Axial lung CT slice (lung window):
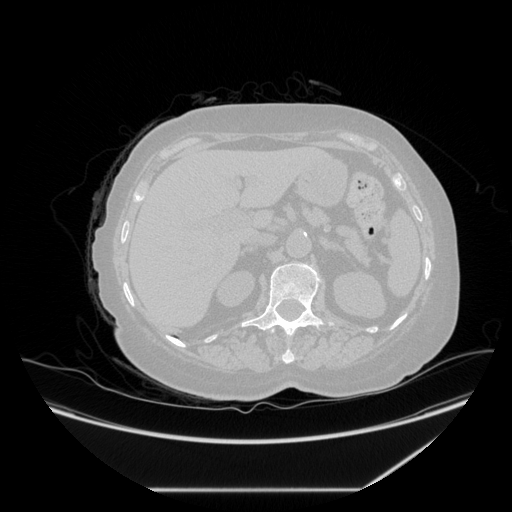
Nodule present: no